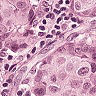
Metastatic tissue present: yes